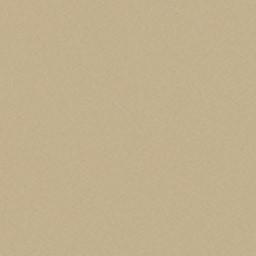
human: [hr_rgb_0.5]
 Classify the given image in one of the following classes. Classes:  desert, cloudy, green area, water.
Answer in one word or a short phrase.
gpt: desert